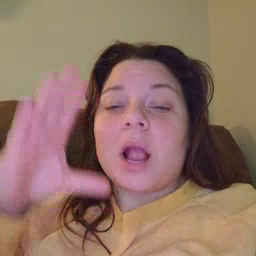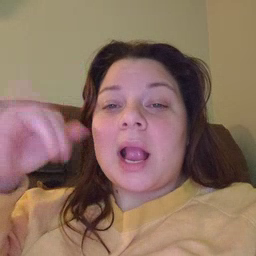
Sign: cowboy